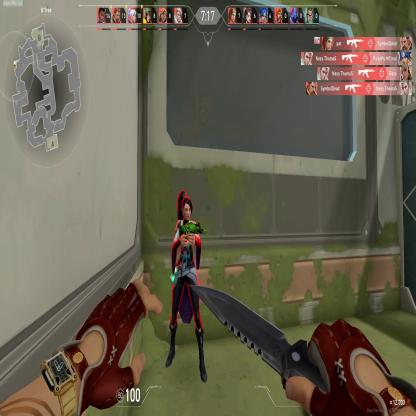
Label: enemy